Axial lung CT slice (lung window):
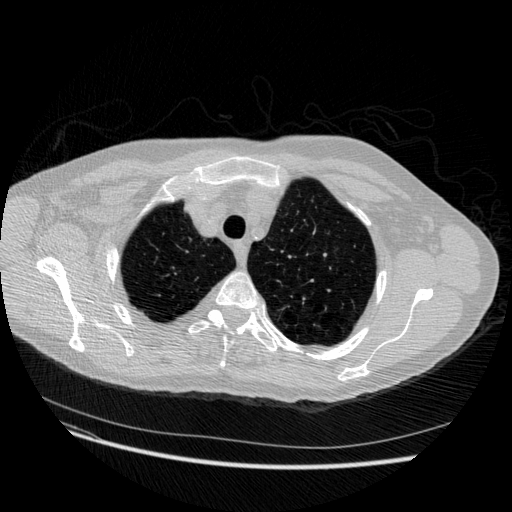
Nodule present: no